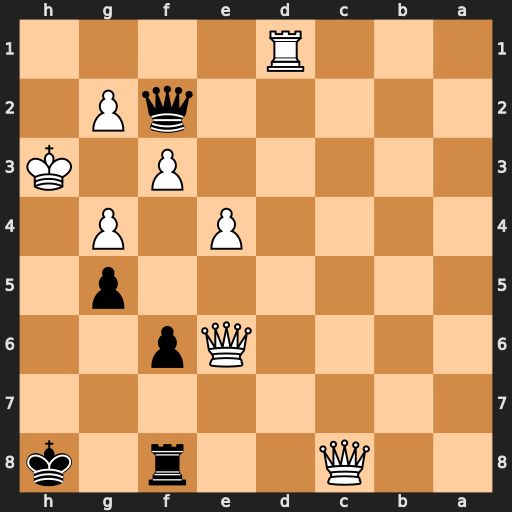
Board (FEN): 2Q2r1k/8/4Qp2/6p1/4P1P1/5P1K/5qP1/3R4
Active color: b
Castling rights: -
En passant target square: -
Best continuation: Qh4#